Question: I have try following URL:
'''
url(r'^complete/(?P<id>\d+)/$', 'order_complete', name='checkout_complete'),
'''
The ID I'm passing looks like this 'bupkrqpltfeqpctnnagjprzegq', which could be Max 40 characters.
How can I handle this?

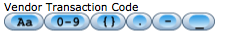
Answer: I assume the image shows the allowed characters?
'''
url(regex=r'^complete/(?P<id>[\w{}.-]{1,40})/$',
view='order_complete',
name='checkout_complete'),
'''
Your pattern only allows digits ('\d').
My pattern:
'''
[\w{}.-] # a character that is a word character (a-zA-Z0-9 or _), {, }, ., or -
{1,40} # 1 to 40 times
'''